Question: We couldn't able to access to application(www.xxxxx.net) from office location.But i can able to access the outside network and attached screen shot for same.

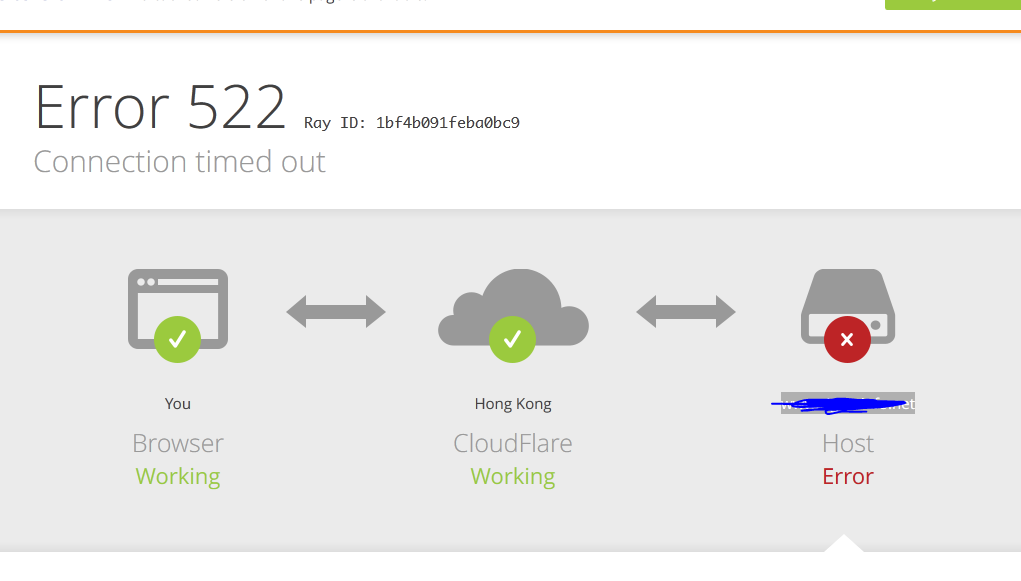
Answer: Please review CloudFlare's documentation on <URL>.
General cause: something blocking requests from our IPs at your host/on your server.